Current action and preconditions to check: path_clear

Your task: For each precondition in the list above, predict whether it will hold at this action.

Consider the current scene as observed from the mobile robot's camera, and analyze the predicted future states of all dynamic agents (e.g., people, animals, vehicles, or any moving entities) within the NEXT SECOND.

IMPORTANT: Only answer "very likely" if you are absolutely certain—based on strong, clear evidence—that a dynamic agent will violate the precondition in the predicted future state. Do NOT answer "very likely" for unlikely, ambiguous, or low-probability risks.

Ask yourself for each precondition: Is there a high probability, with clear and convincing evidence, that the predicted future states of any dynamic agent will interfere with the predicted future state of the currently executing action within the NEXT SECOND, causing that precondition to fail?

Assess the risk level based on these predictions. Use "likely" or "very likely" if motions create a clear risk of interference.

Use "neutral" or "improbable" if agents are nearby but their predicted paths are clearly diverging or non-conflicting.

Failure Risk Categories: "very improbable", "improbable", "neutral", "likely", "very likely"

Answer Format: Output ONLY the probability_of_failure value from these categories: "very improbable", "improbable", "neutral", "likely", "very likely"

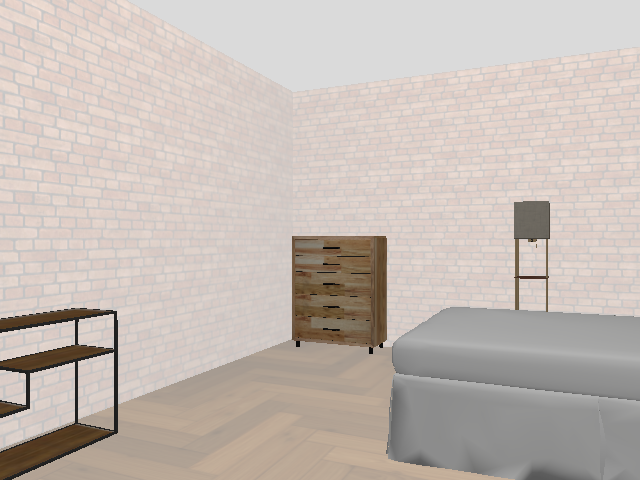

Answer: very improbable